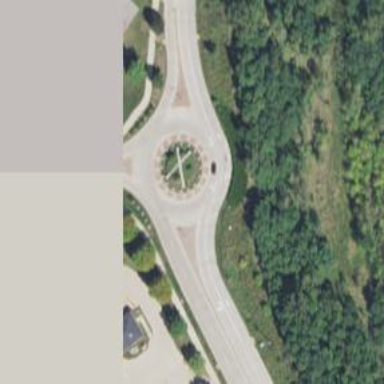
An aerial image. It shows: Secondary road leading to roundabout.